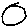
Label: circle